Question: I'm currently trying to copy a vector to a new text file after making the necessary changes to the vector. I can build the project fine, but its giving me weird errors that I don't understand. Could anyone possibly help me with this?
My struct
'''
class AccDetails {
public:
string username;
string name;
string topicid;
string testid;
};
'''
The code that is giving me the errors
'''
vector<AccDetails>accInfo;
ofstream temp ("temp.txt");
ostream_iterator<AccDetails>temp_itr(temp,"
");
copy(accInfo.begin(),accInfo.end(),temp_itr);
'''
There's a whole chunk of error lines, but i think this should be the important 2 lines:

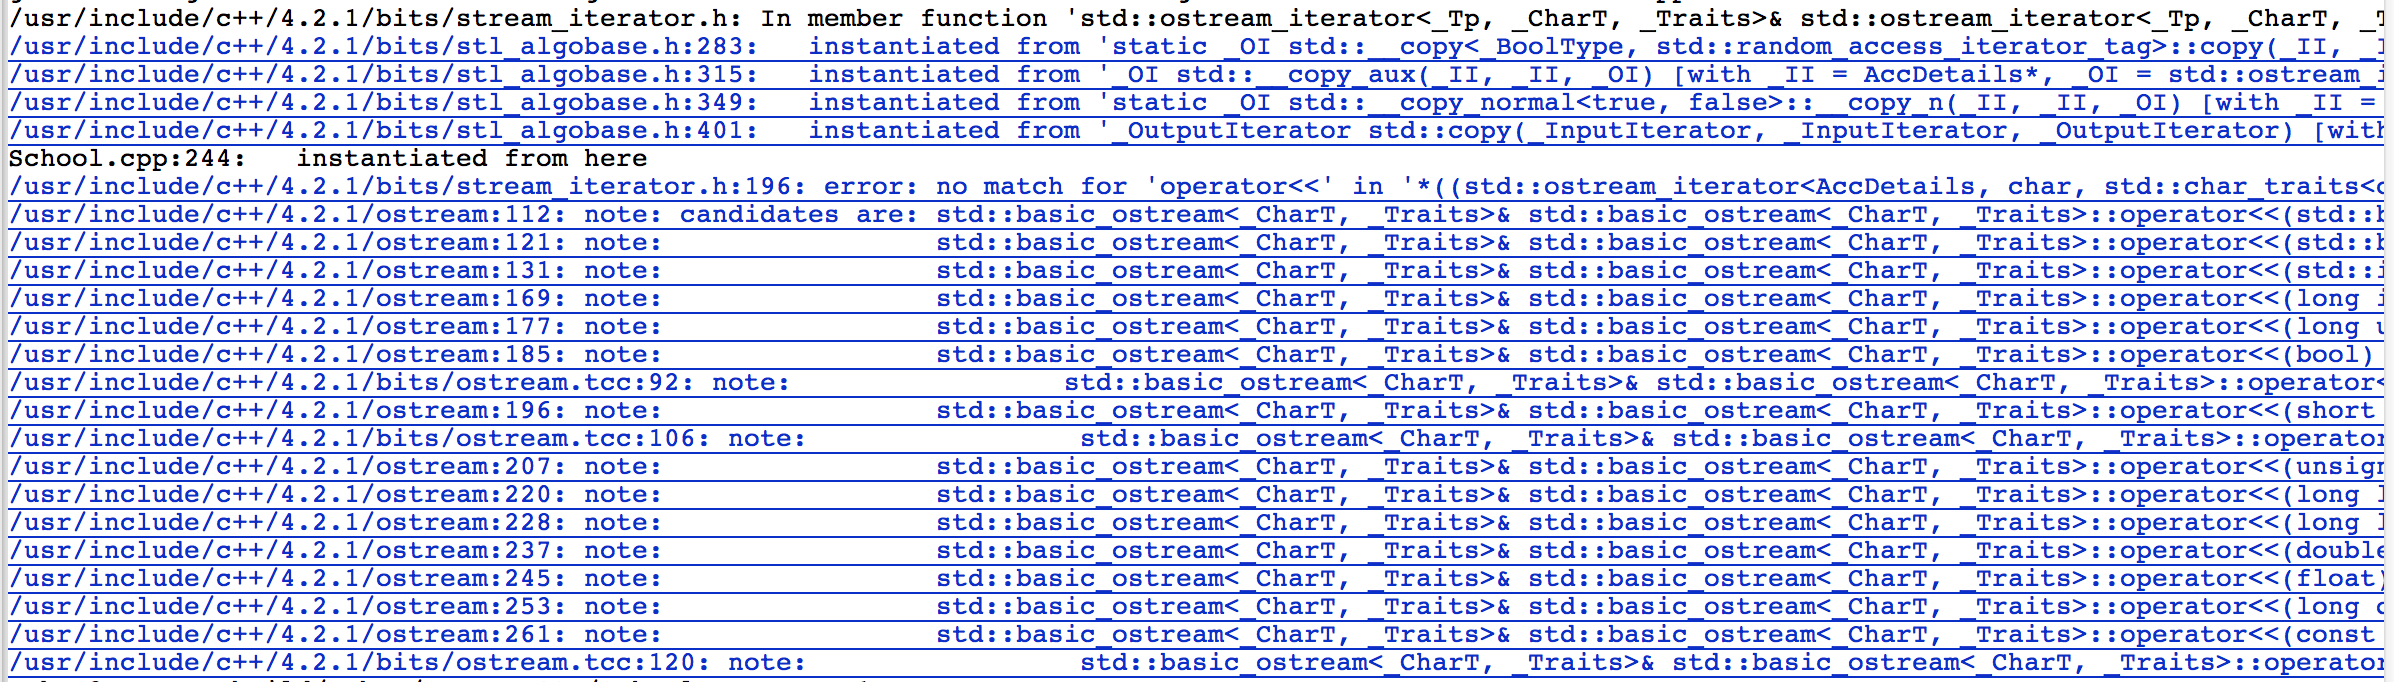
Answer: You'll need to overload 'operator<<' for 'AccDetails'. It is what 'ostream_iterator' calls internaly.
Something like this:
'''
std::ostream& operator<<(std::ostream& stream, const AccDetails& obj)
{
// insert objects fields in the stream one by one along with some
// description and formatting:
stream << "User Name: " << obj.username << '
'
<< "Real Name: " << obj.name << '
'
<< obj.topicid << ' ' << obj.testid << '
';
return stream;
}
'''
The operator takes the stream it inserts to as first parameter and a constant reference to the object it is streaming as the second one (this allows passing temporary 'AccDetails', too). Now you can also say:
'''
AccDetails acc;
std::cout << acc;
'''
If the operator would need access to 'AccDetail''s private fields, you would need to declare as a 'friend'.
If you're new to operator overloading, I suggest you read <URL>.
Hope that helps.